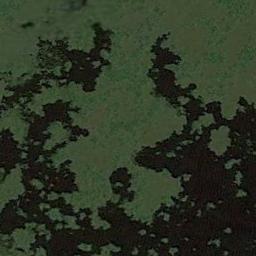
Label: wetland